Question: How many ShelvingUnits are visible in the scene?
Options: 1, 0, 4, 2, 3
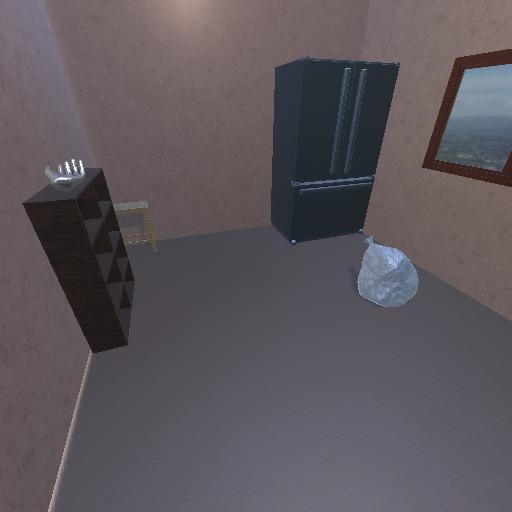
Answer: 1